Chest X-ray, AP view. Patient: 31 years old, sex F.
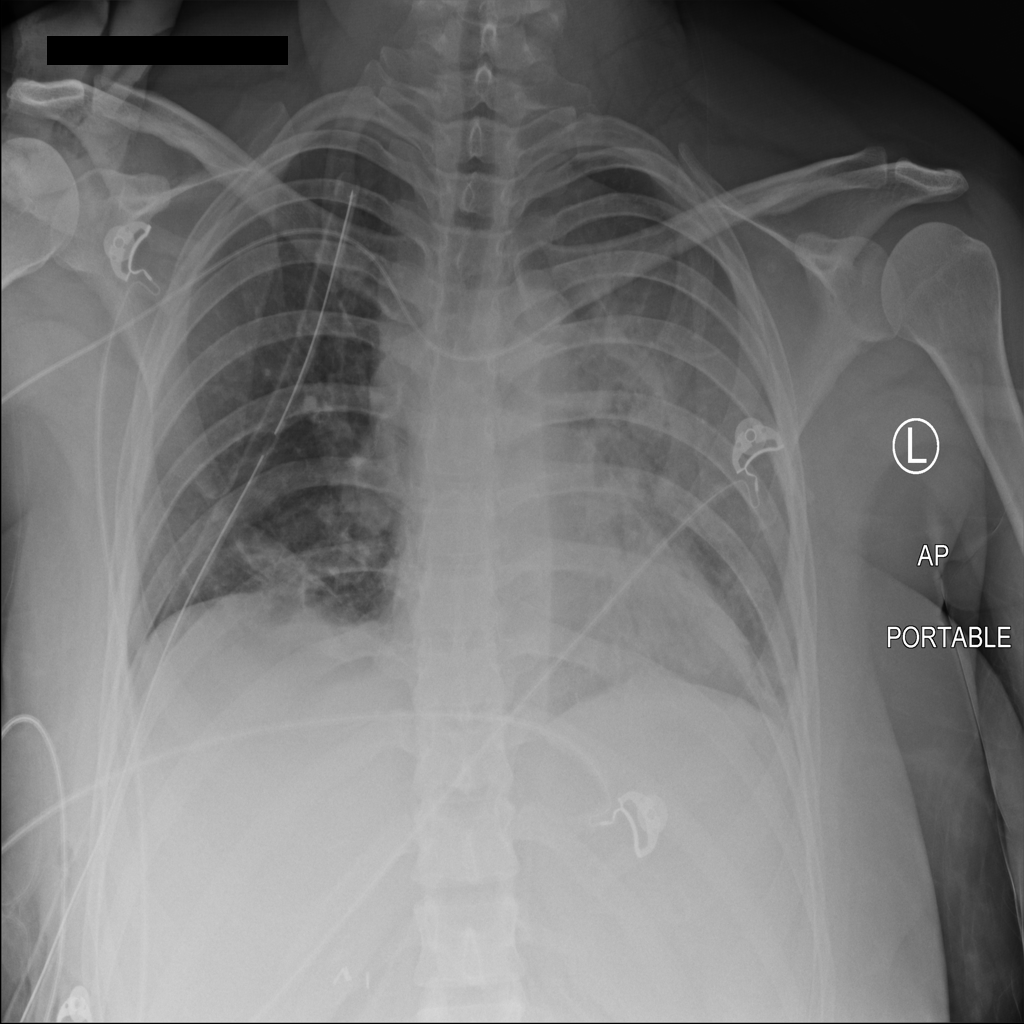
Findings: No Finding